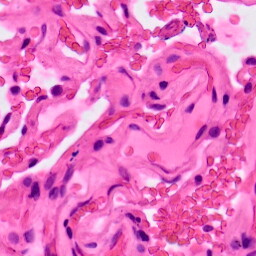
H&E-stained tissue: Lung